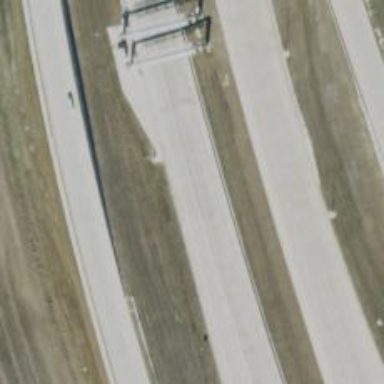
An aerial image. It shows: Motorway junction.